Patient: sex M, age 76
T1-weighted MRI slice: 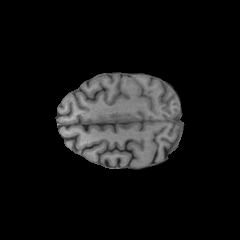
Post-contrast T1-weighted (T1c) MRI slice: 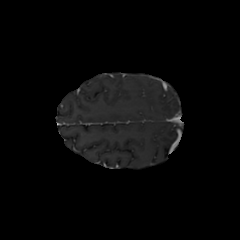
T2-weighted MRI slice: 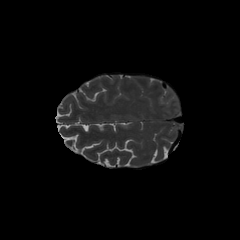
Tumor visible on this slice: yes
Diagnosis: Glioblastoma, IDH-wildtype
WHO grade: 4